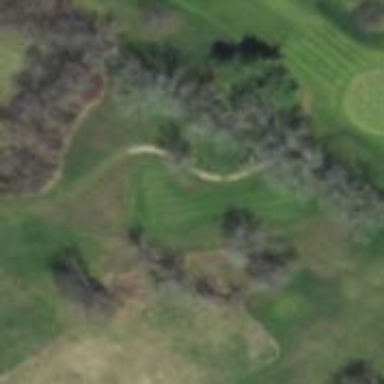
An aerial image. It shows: Grass area designated as golf tee.